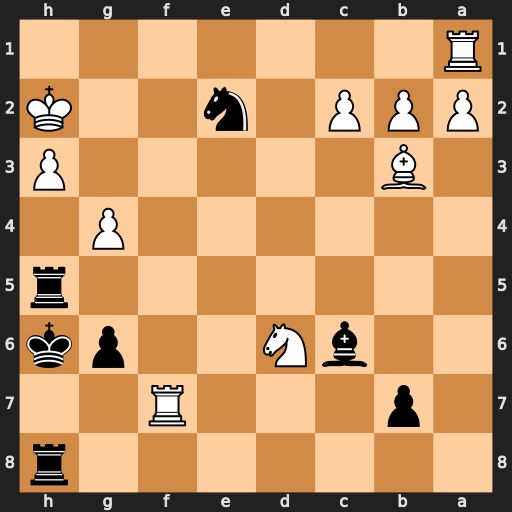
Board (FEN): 7r/1p3R2/2bN2pk/7r/6P1/1B5P/PPP1n2K/R7
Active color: b
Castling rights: -
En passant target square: -
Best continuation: Rxh3+ Kxh3 Kg5+ Rh7 Rxh7#